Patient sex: F
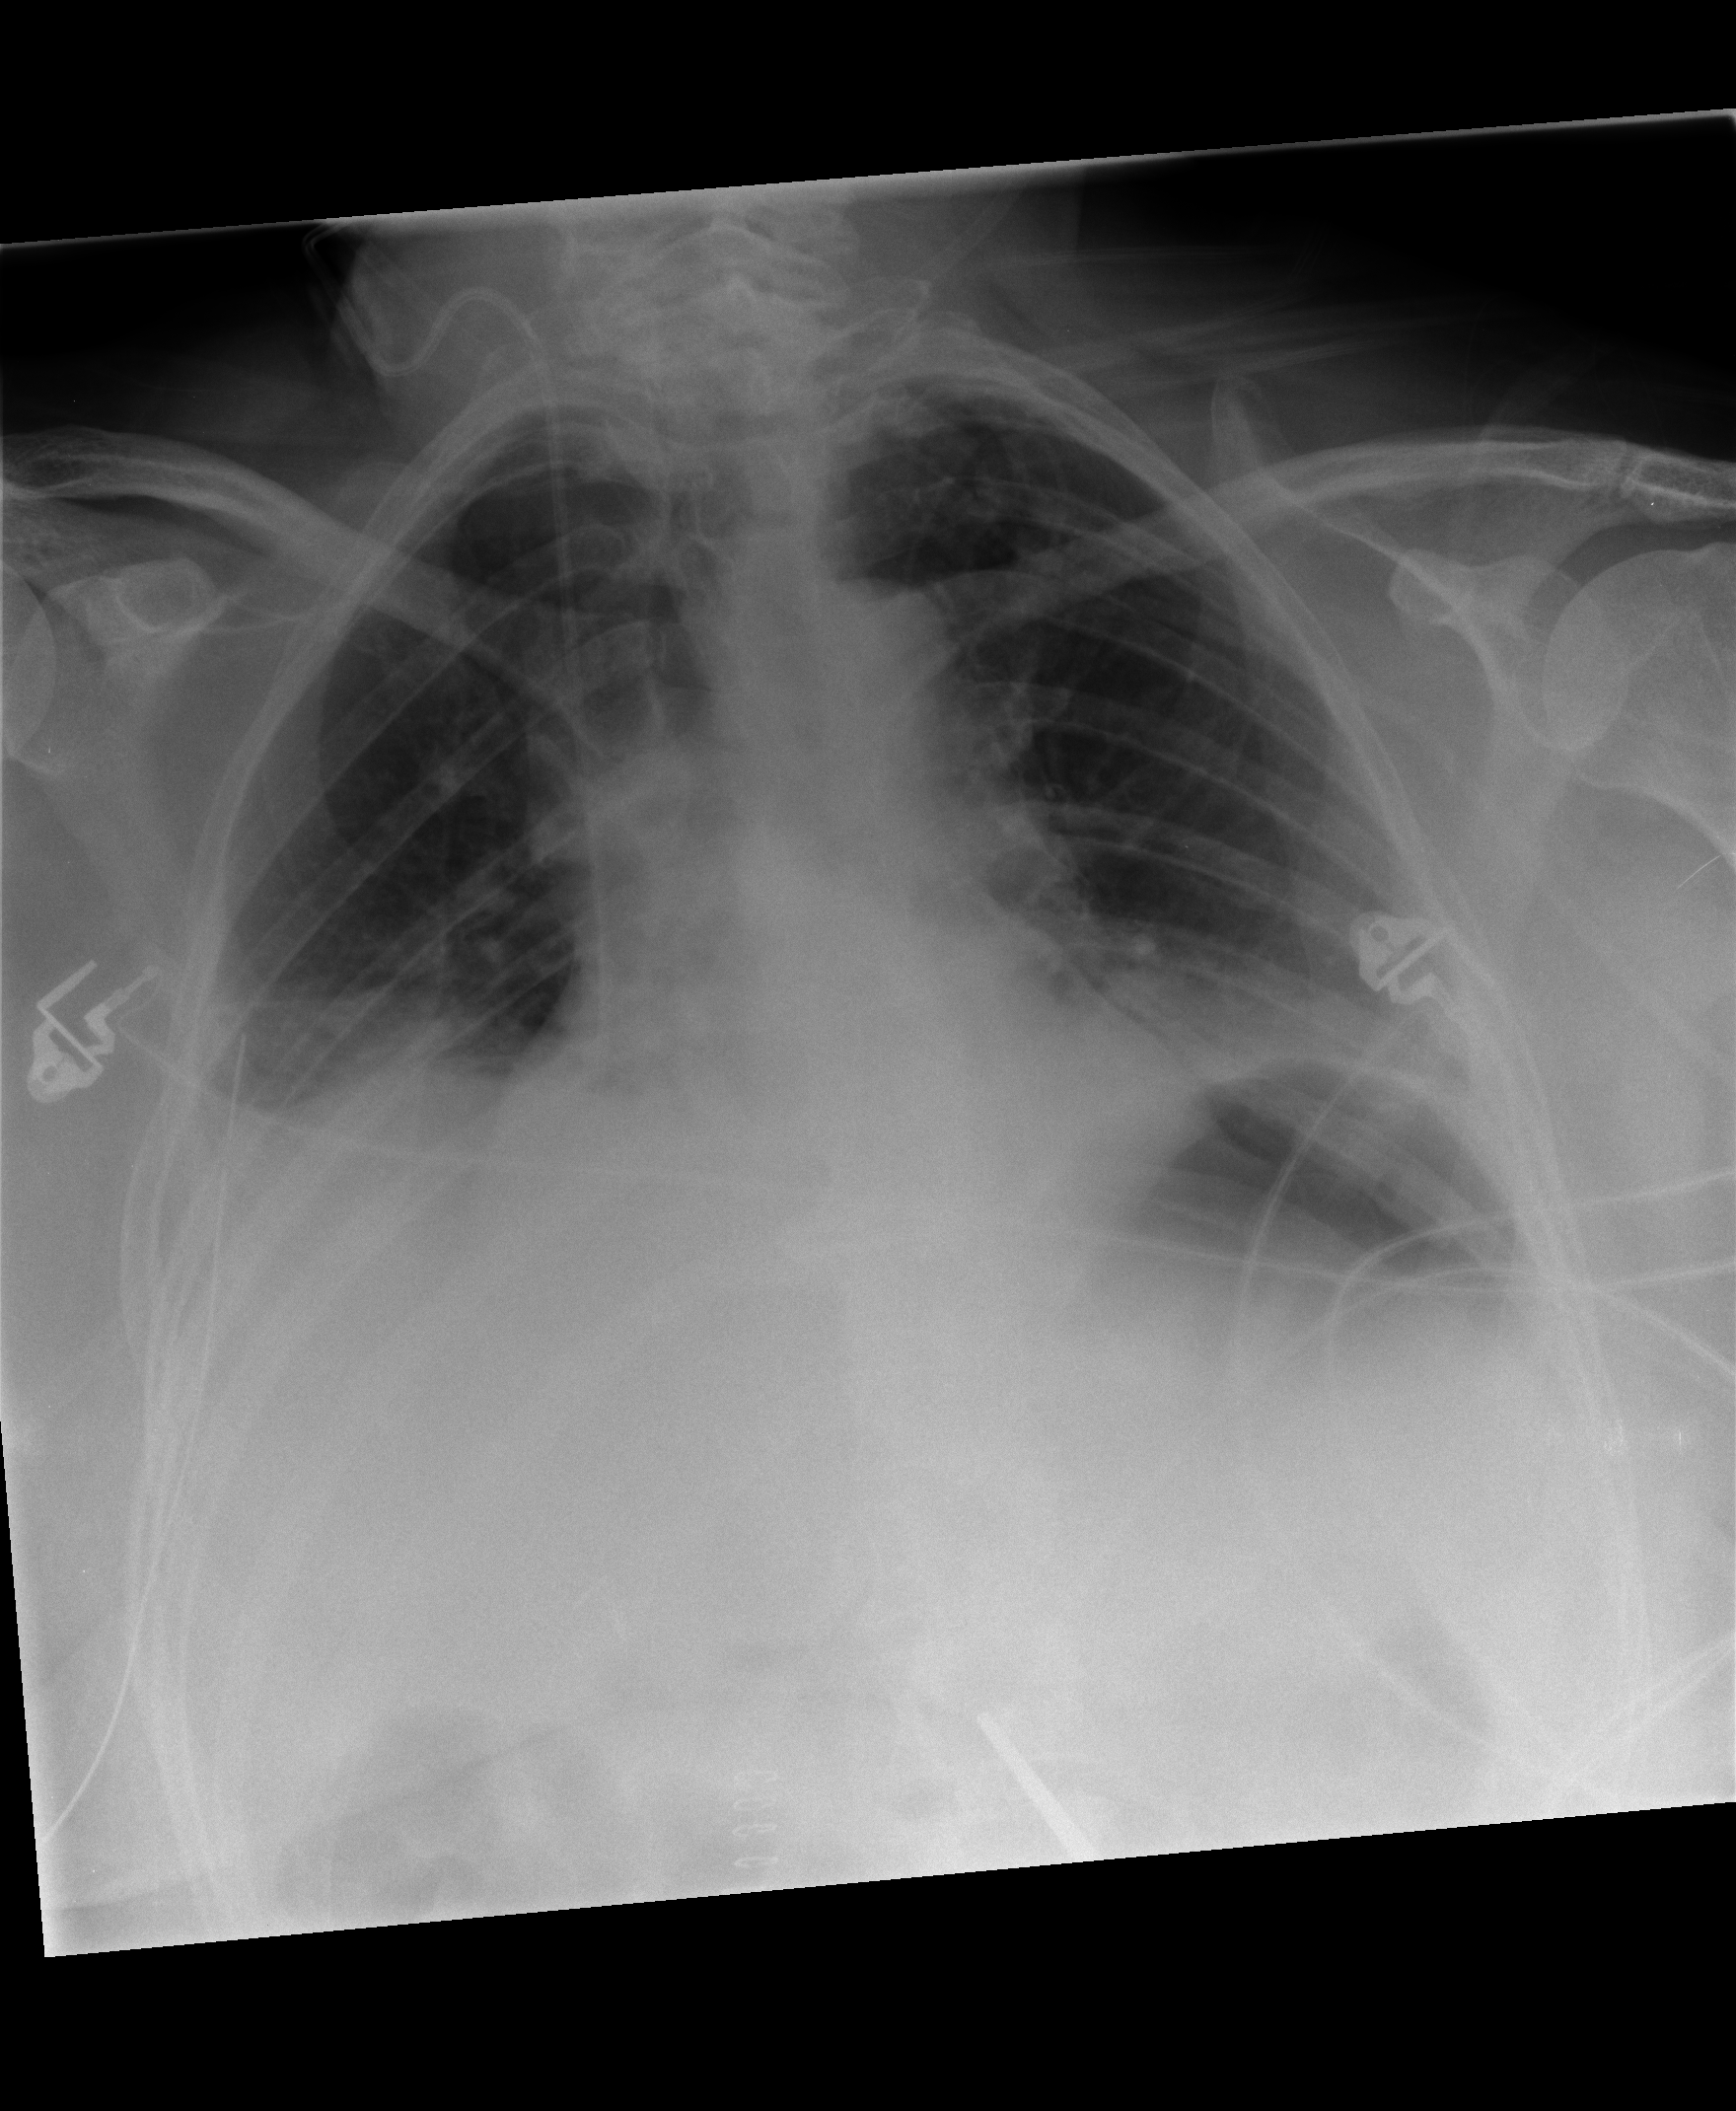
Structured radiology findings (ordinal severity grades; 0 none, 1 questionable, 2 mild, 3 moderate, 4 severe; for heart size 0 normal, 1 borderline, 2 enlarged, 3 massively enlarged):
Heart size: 2
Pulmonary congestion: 1
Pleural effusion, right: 2
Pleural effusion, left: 2
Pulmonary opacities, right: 0
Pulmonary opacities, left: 0
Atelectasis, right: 2
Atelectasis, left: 2